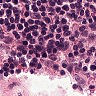
Metastatic tissue present: no